Question: I'm a beginner in Ember, as far as I know, for a route, there can be only one controller, suppose I have a webapp with the layout below, in the right and left side column, i'll have a widget and in the Main Column, i'll have interface. I'll want to have a controller manage the right,left and Main column, can this be achieved in Ember?

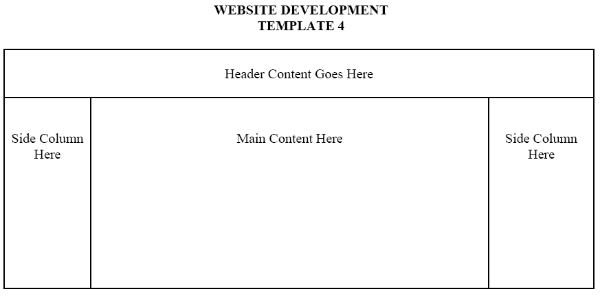
Answer: Yes. The thing you need to understand to achieve this is embers handlebars '{{outlet}}' helper. By default the Router will fill the outlet with the appropriate template backed by the appropriate controller based on the route you are on. However you are able to modify this default behaviour like so:
'''
{{outlet sideBarLeft}}
{{outlet}}
{{outlet sideBarRight}}
'''
'''
App.ApplicationRoute = App.Route.extend({
renderTemplate: function() {
this.render('leftStuff', { // the template to render
into: 'application', // the template to render into
outlet: 'sideBarLeft', // the name of the outlet in that template
controller: 'leftStuff' // the controller to use for the template
});
this.render('rightStuff', {
into: 'application',
outlet: 'sideBarRight',
controller: 'rightStuff'
});
}
});
'''
Now ember should always fill the bars on the left and right with the specified templates/controllers and the main area should default to the current route (i.e. it should change whenever you navigate through the page).
If this is not working out of the box i recommend you to check out the <URL> on ember.js. They provide code examples for quite a lot use cases.